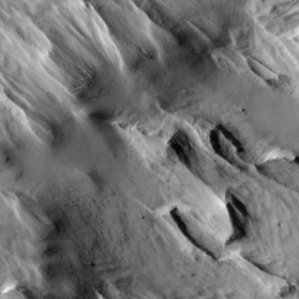
Label: non_frost